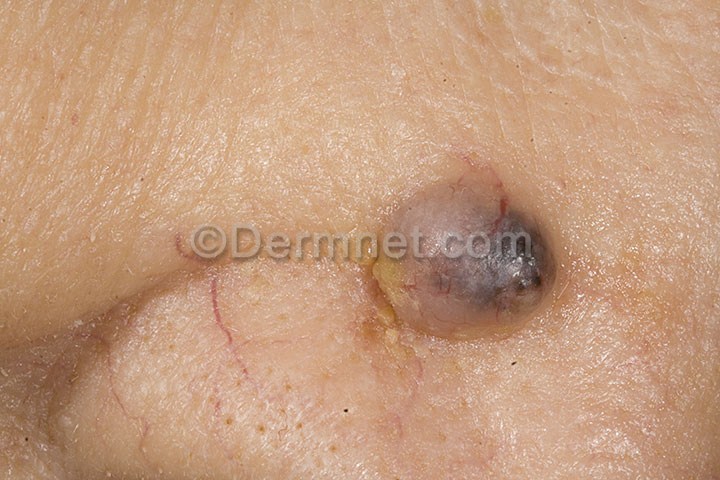
Disease: Actinic Keratosis Basal Cell Carcinoma and other Malignant Lesions